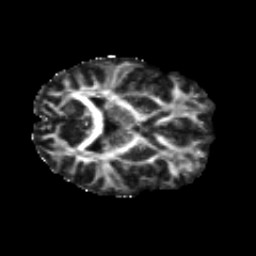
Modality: FA
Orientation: axial
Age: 28
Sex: male
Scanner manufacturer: siemens
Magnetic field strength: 3 T
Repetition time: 8.8 s
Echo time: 0.085 s